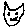
Label: cat